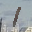
Label: 1